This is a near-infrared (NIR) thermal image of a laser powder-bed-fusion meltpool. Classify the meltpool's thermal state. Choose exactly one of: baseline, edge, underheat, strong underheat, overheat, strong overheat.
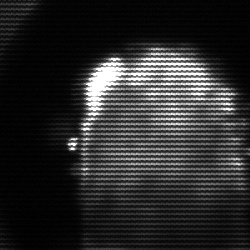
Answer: baseline